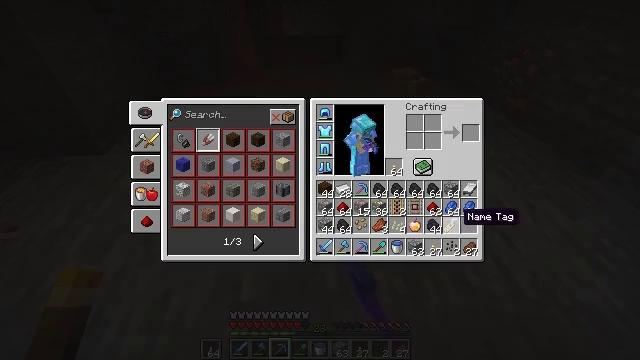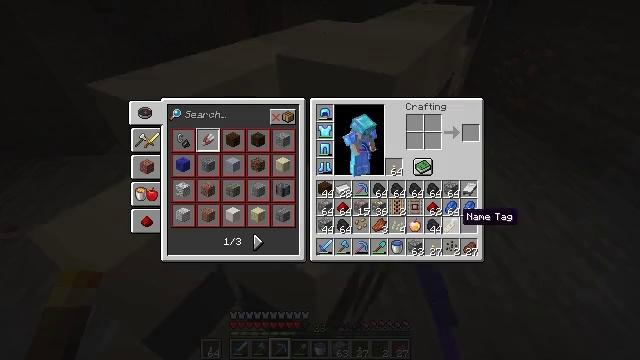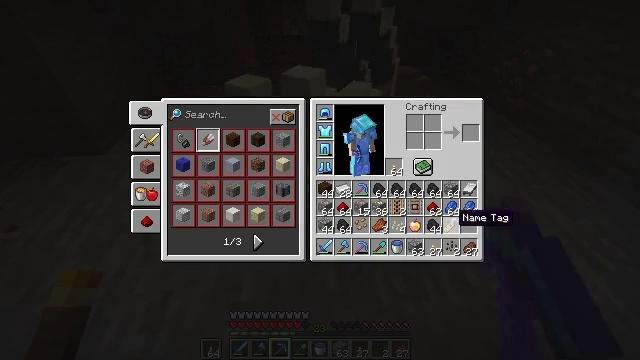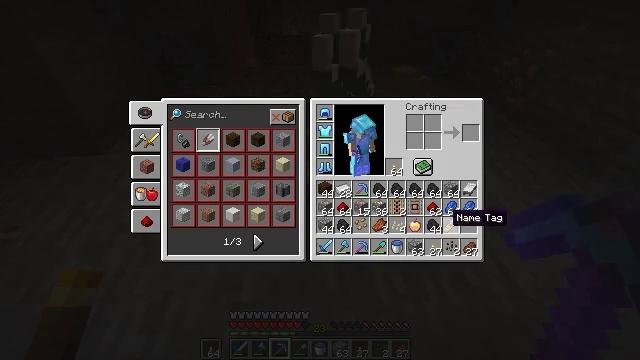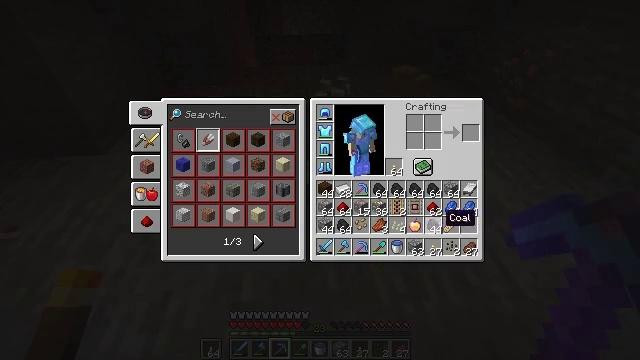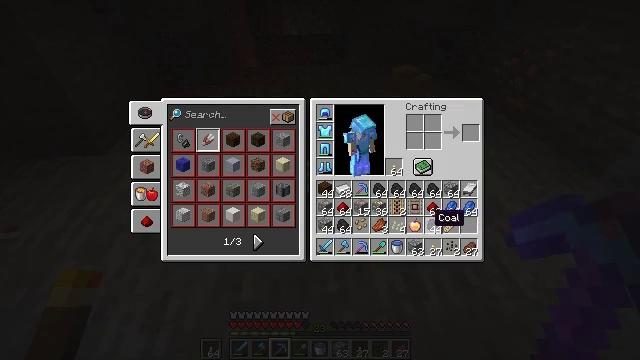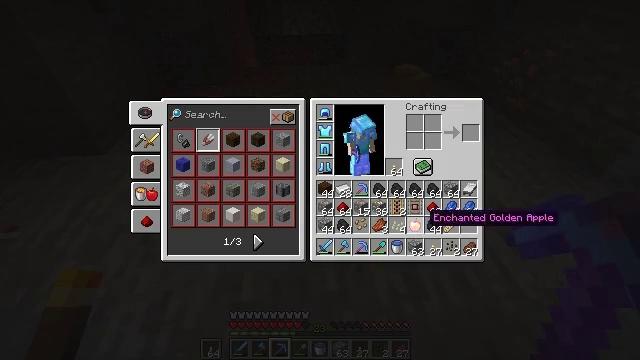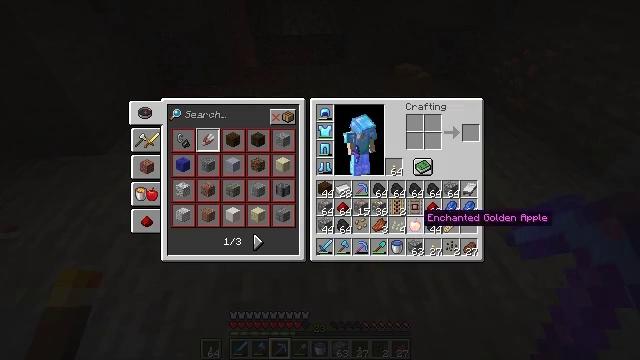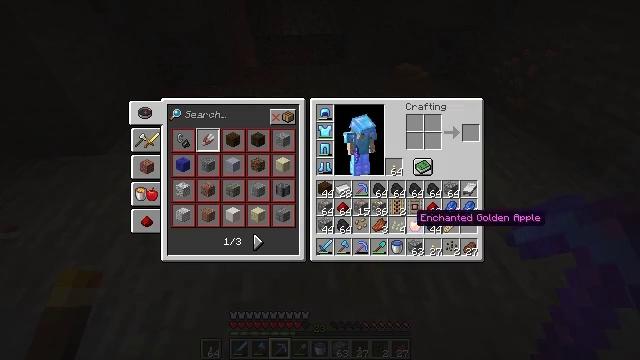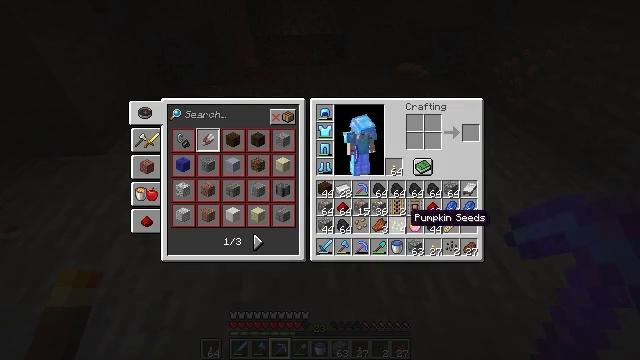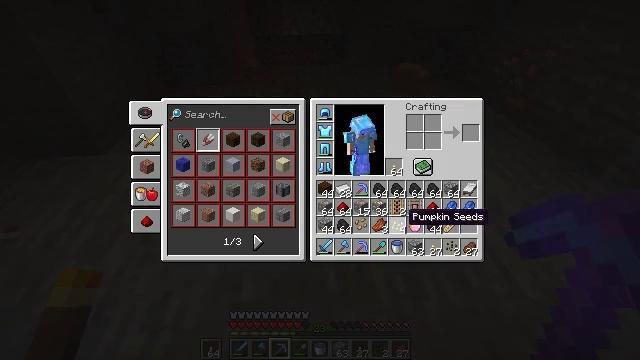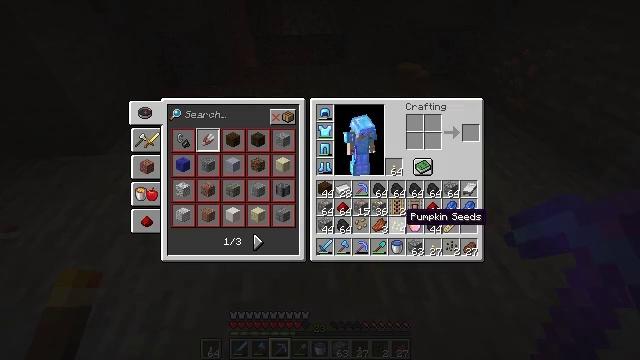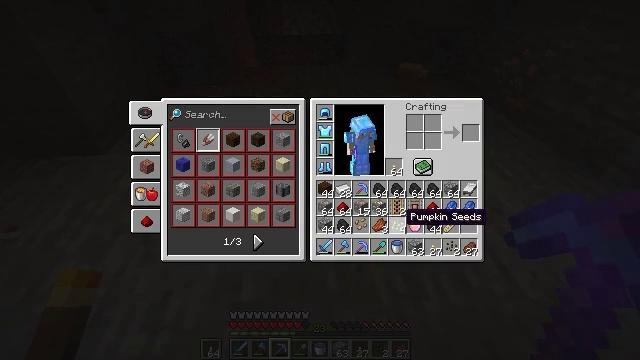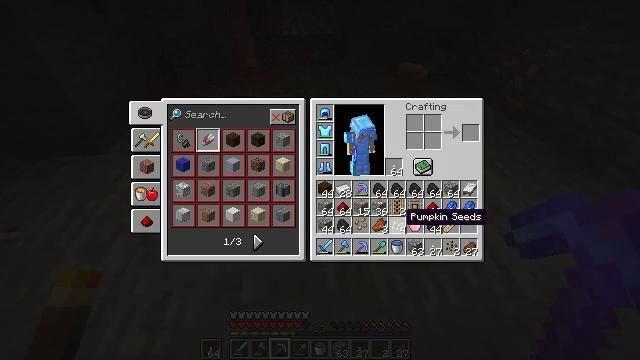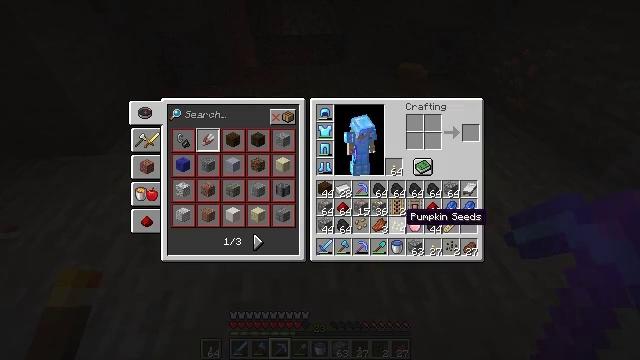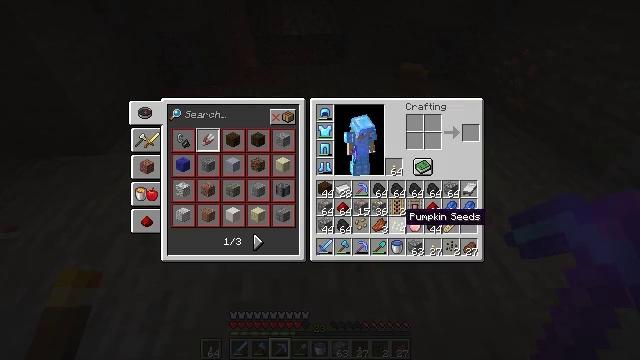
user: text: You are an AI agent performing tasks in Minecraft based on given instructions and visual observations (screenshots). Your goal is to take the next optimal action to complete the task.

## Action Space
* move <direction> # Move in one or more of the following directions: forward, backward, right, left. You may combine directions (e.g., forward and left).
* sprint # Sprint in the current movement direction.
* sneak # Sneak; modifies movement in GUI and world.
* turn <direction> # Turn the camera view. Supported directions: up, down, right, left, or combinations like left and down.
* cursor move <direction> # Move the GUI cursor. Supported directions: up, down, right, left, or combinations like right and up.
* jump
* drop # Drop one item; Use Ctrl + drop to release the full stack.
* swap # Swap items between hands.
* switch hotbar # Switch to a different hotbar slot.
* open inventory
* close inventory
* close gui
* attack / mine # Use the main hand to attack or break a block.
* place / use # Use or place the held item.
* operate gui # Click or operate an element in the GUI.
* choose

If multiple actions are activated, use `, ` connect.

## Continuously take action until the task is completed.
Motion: motion action
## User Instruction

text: Drop a redstone.
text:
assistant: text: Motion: open gui
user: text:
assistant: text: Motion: no_op
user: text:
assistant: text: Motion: no_op
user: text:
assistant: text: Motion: cursor move left
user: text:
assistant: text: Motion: cursor move left
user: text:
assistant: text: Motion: no_op
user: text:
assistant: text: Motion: no_op
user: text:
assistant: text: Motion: cursor move left
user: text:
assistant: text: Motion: no_op
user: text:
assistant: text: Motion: no_op
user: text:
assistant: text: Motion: no_op
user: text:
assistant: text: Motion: no_op
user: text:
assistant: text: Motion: no_op
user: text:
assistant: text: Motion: no_op
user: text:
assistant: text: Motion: no_op
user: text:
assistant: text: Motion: cursor move left
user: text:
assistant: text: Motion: cursor move left
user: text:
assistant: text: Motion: no_op
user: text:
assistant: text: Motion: no_op
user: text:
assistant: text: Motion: no_op
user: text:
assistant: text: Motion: no_op
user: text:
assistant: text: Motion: no_op
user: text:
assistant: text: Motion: no_op
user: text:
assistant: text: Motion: no_op
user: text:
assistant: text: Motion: no_op
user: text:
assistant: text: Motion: no_op
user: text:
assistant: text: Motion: no_op
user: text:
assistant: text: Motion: no_op
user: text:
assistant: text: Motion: cursor move right and up
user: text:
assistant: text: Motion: cursor move right and up